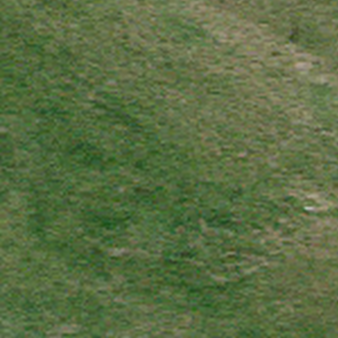
Label: other